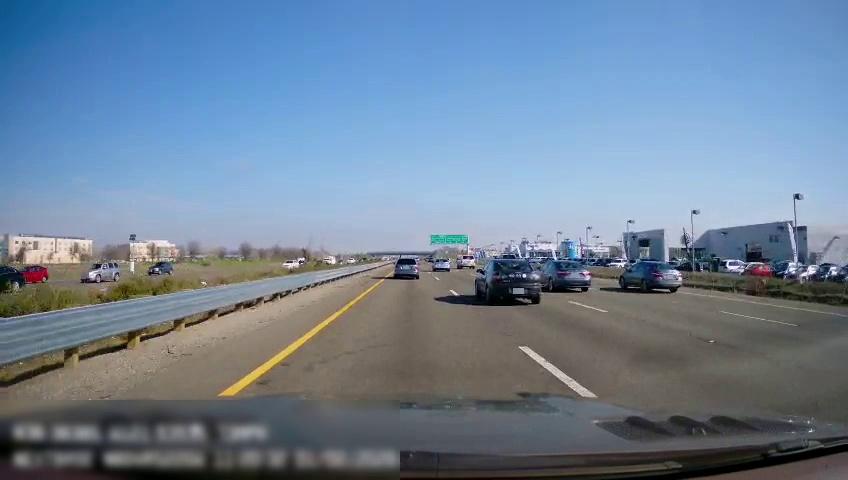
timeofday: Day
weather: Sunny
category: Drivable Space
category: Drivable Space
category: Vehicles | Car
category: Vehicles | Car
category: Vehicles | Car
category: Vehicles | Truck
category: Vehicles | SUV
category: Vehicles | Car
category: Vehicles | Car
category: Vehicles | Car
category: Vehicles | Car
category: Vehicles | SUV
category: Vehicles | Car
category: Vehicles | Car
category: Vehicles | Truck
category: Vehicles | Truck
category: Lanes | Current Lane
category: Lanes | Current Lane
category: Lanes | Alternate Lane
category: Lanes | Alternate Lane
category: Lanes | Alternate Lane
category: Traffic | Signs